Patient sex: F
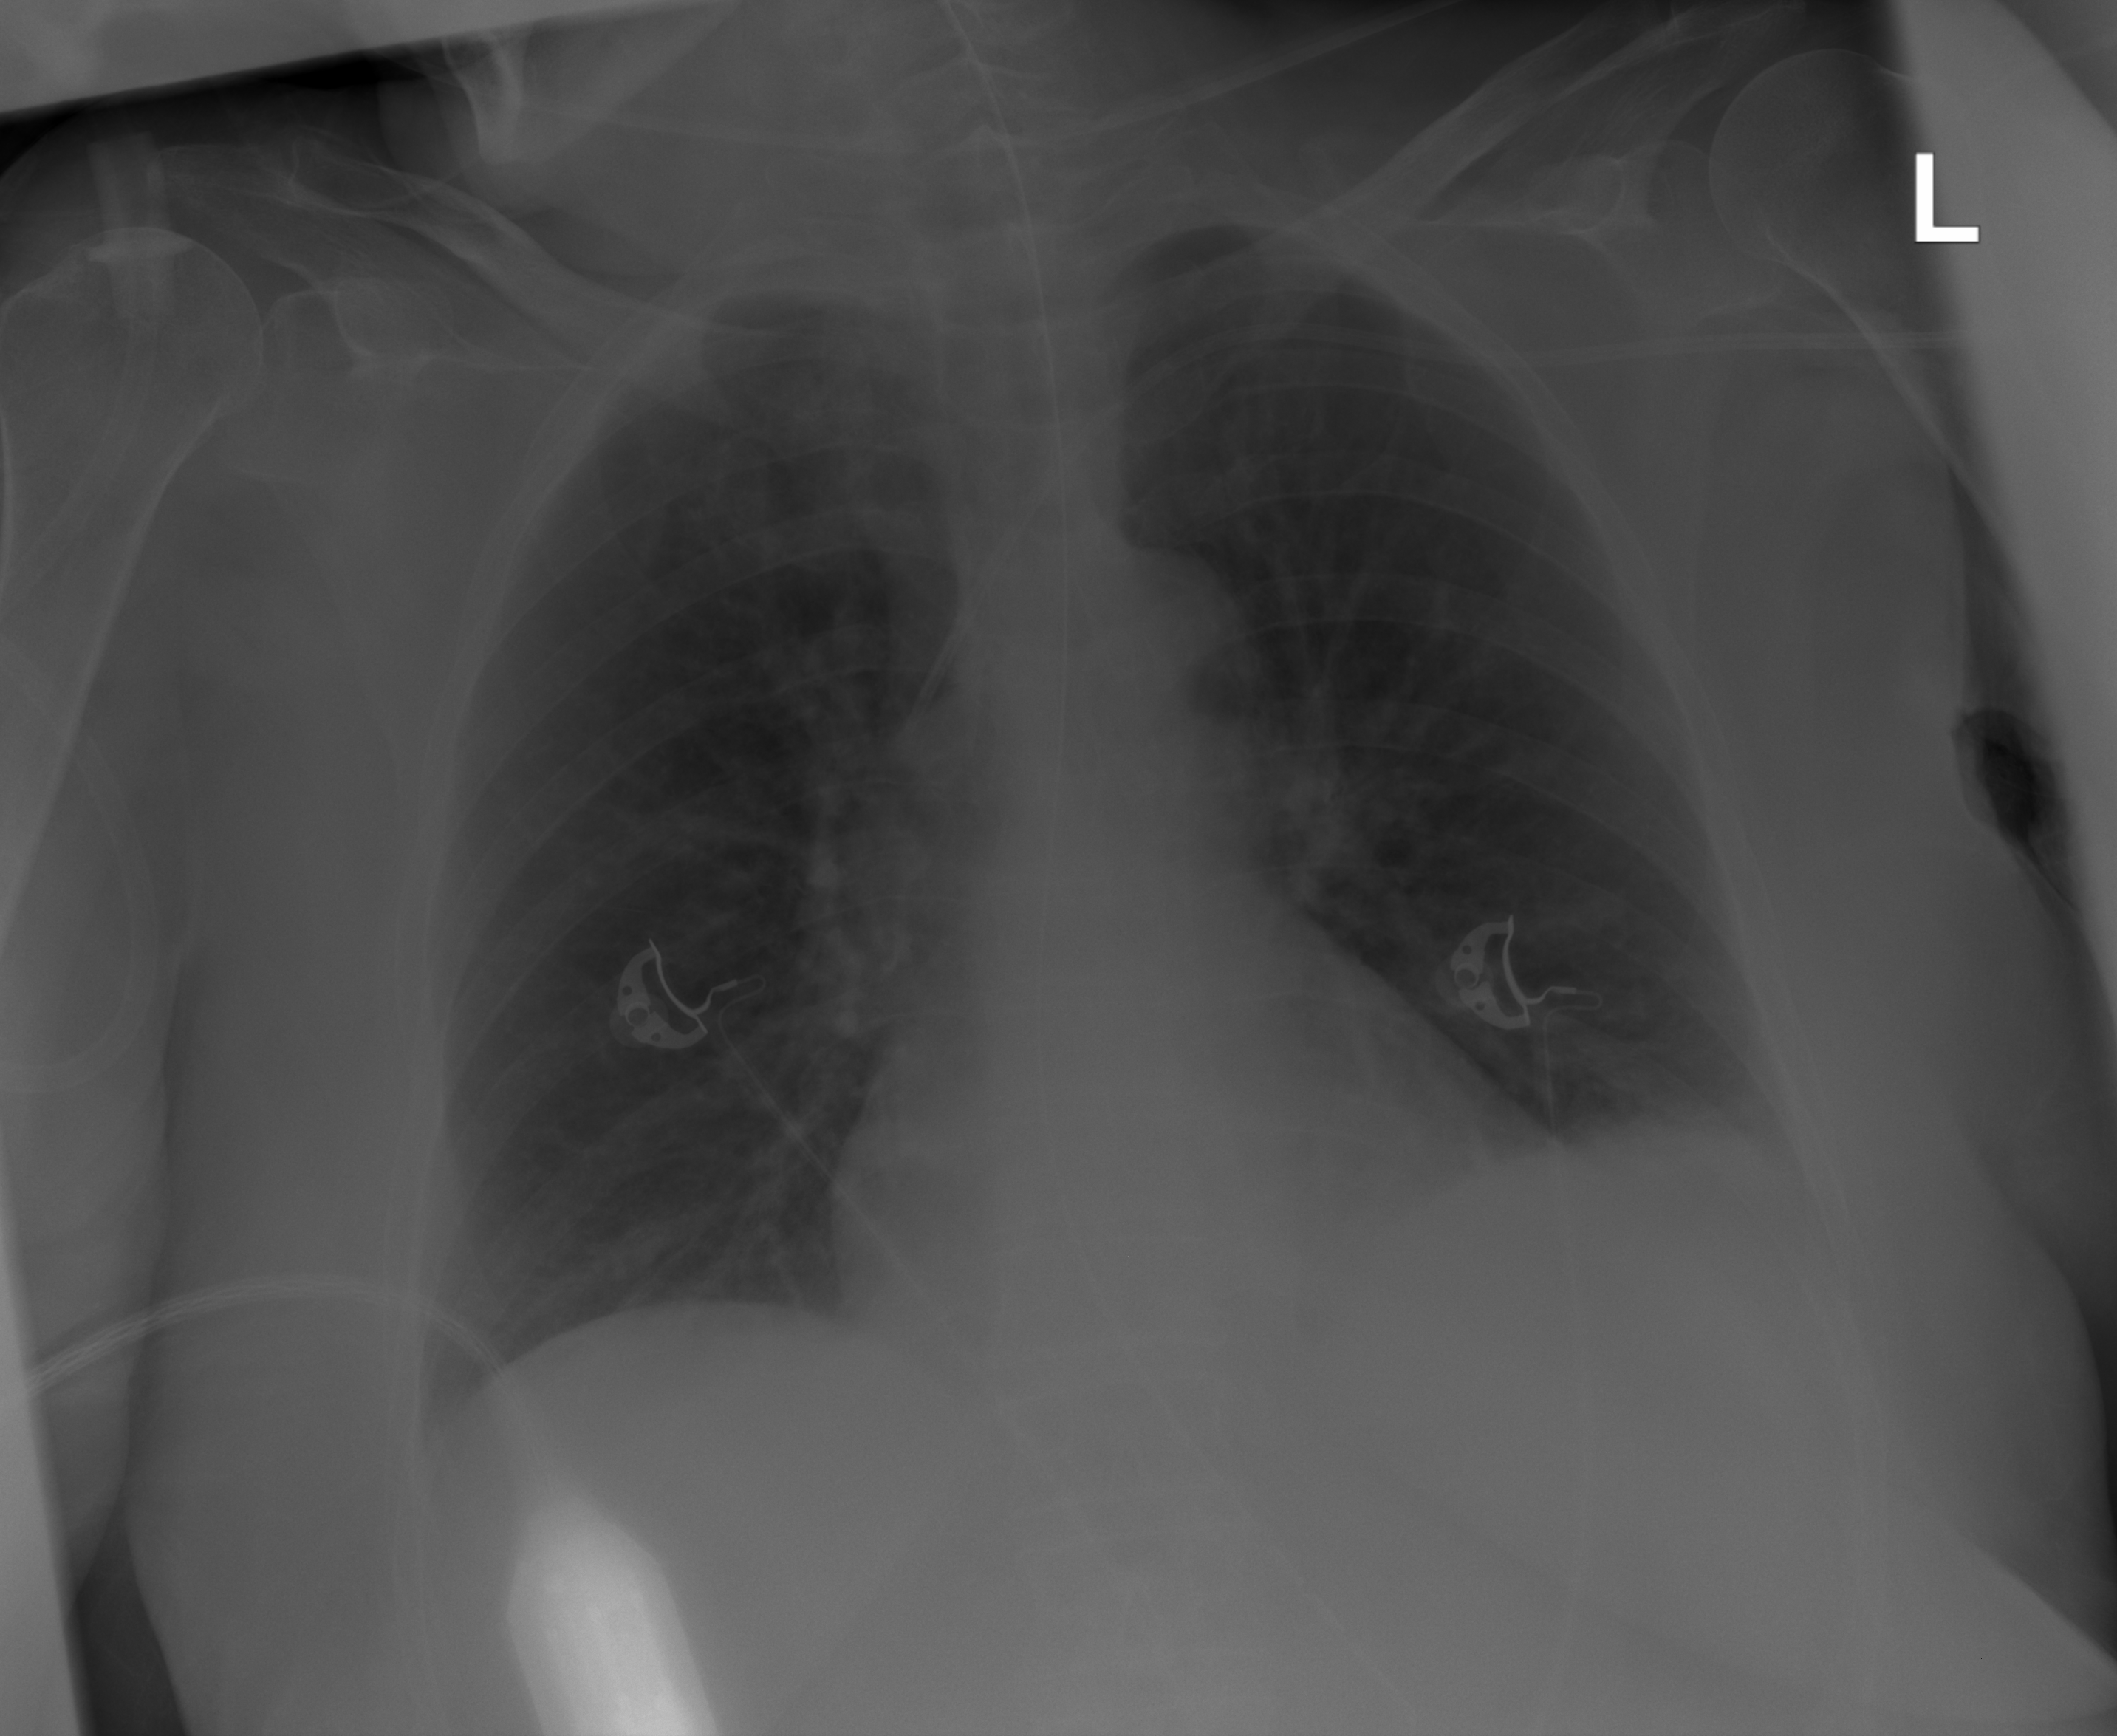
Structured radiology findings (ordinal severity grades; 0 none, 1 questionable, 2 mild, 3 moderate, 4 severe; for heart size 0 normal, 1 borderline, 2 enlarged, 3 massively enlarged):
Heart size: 0
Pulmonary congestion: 1
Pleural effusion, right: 0
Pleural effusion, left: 2
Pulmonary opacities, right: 0
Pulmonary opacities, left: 0
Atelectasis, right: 0
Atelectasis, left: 1